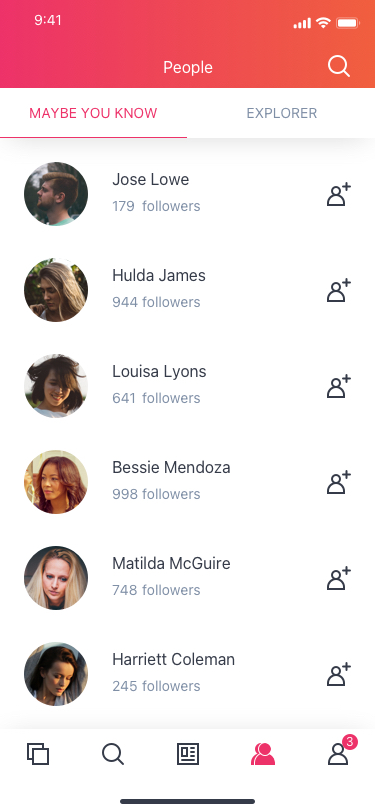
Text in this UI design:
MAYBE YOU KNOW
EXPLORER